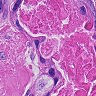
Metastatic tissue present: yes